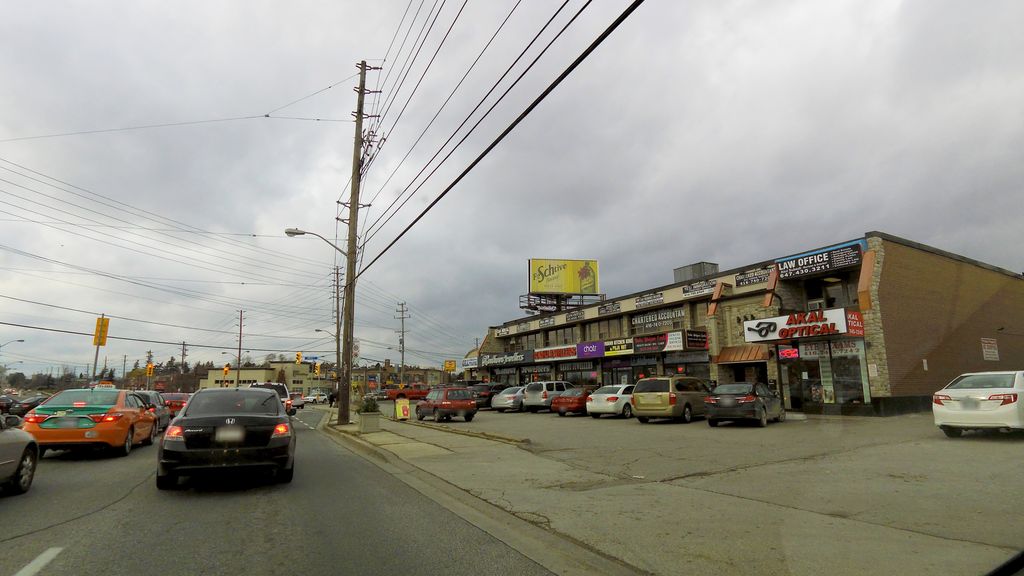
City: toronto